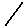
Label: line